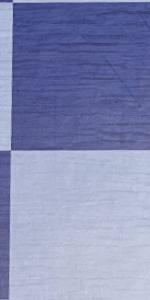
Label: Empty